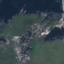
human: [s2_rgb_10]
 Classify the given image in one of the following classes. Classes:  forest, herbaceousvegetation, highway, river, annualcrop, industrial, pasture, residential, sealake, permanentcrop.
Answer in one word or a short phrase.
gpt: HerbaceousVegetation